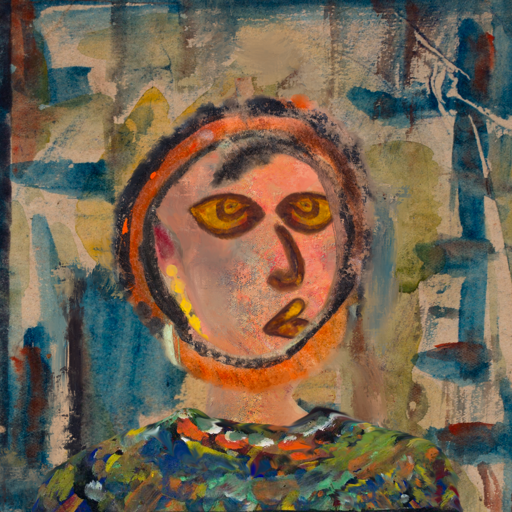
Background: Orphan, Head And Neck Side: Irani, Face Side: Comrade, Bust: An_Impression, Hair Side: Childish, Head Accessory: Blank, Second Necklace: Blank, Necklace: Blank, Baby: Blank